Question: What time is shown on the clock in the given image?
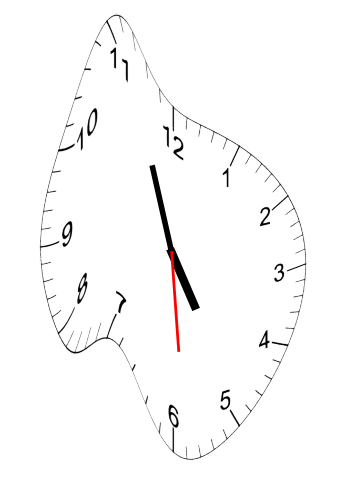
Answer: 04:56:29